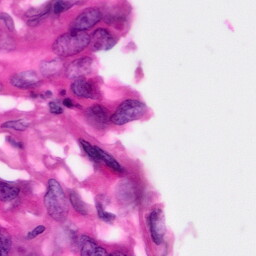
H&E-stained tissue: Pancreatic